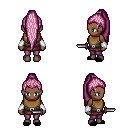
a pixel art fantasy rpg character, female body template, human, dark skin, leather chest armor, magenta pants, pink extra-long topknot hairstyle, white cloth bracers, black slippers, dagger, four views (front, back, left, right), 2x2 character sprite sheet, small pixel art, hard edges, no anti-aliasing